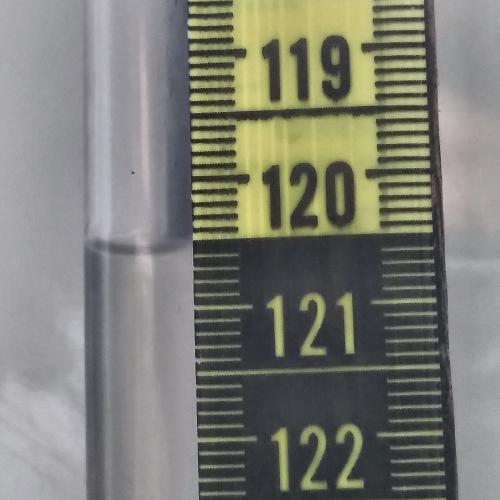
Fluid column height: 120.6 cm